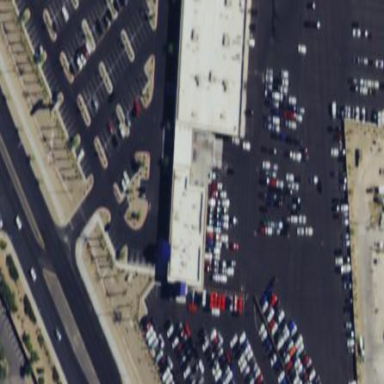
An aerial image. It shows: Building housing car shop.